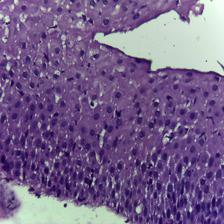
Diagnosis: OSCC